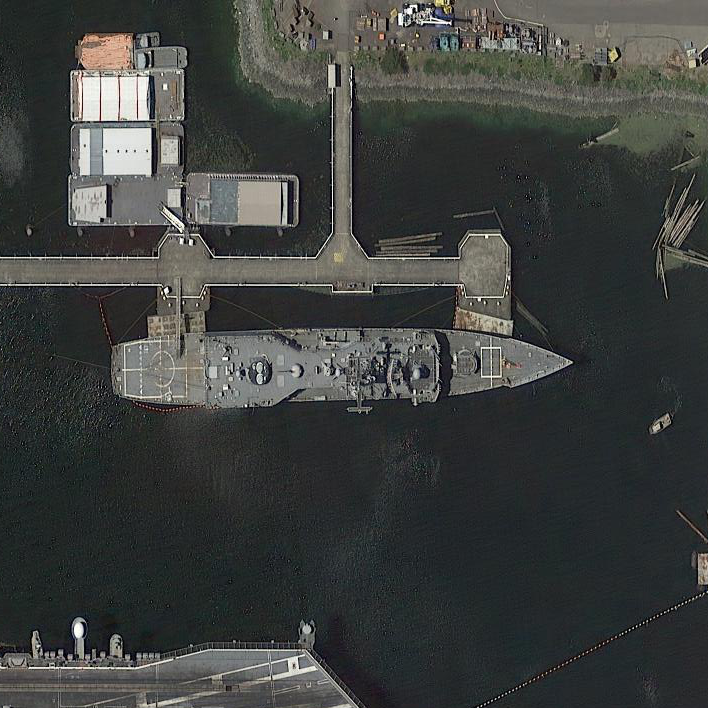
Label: cruiser